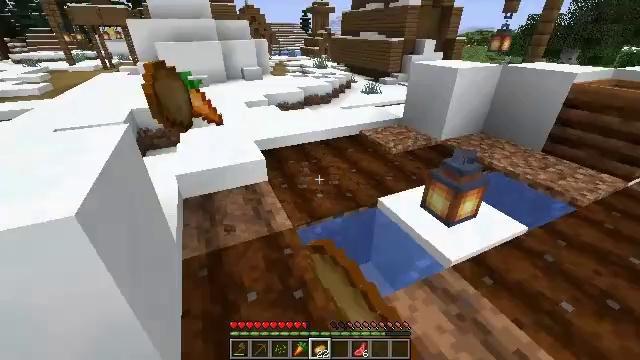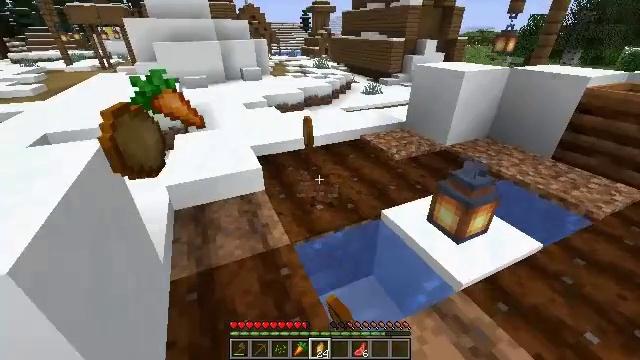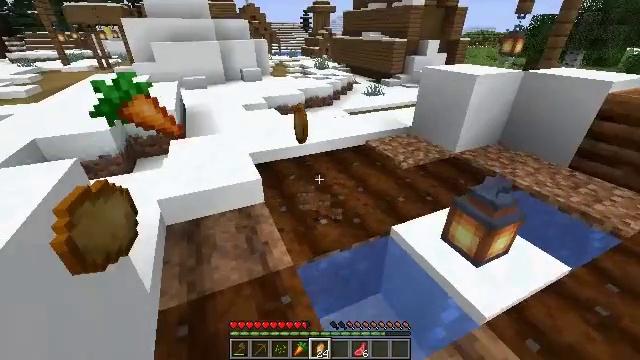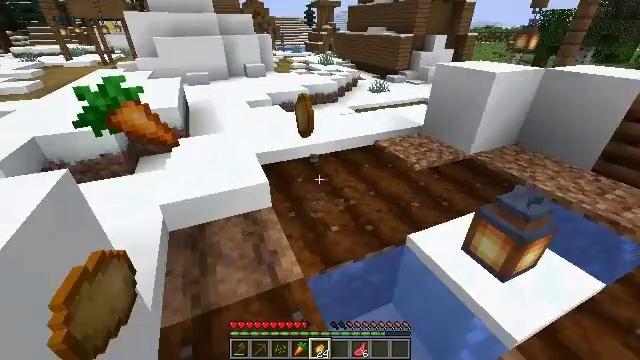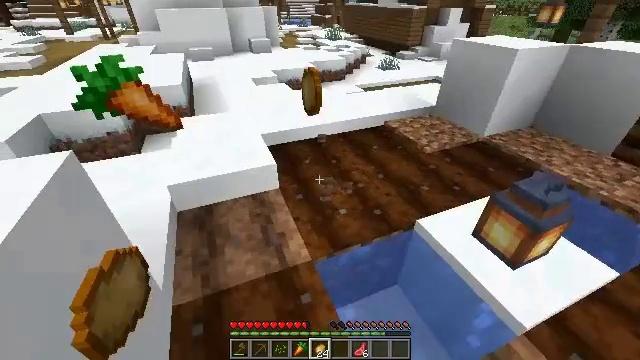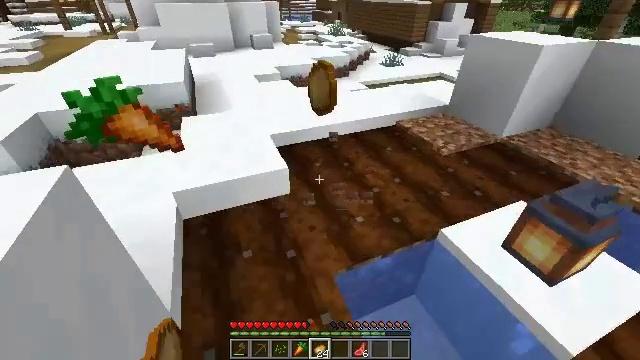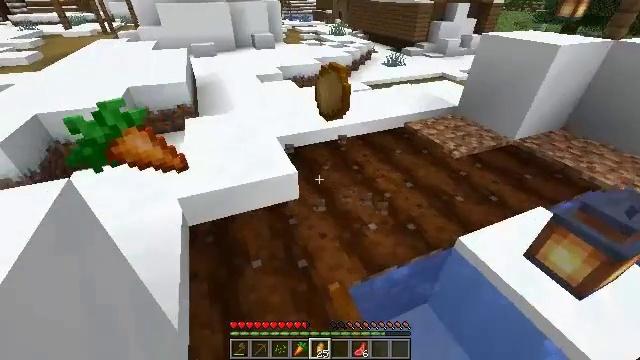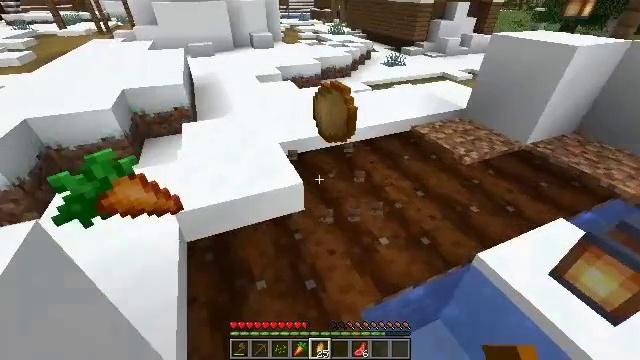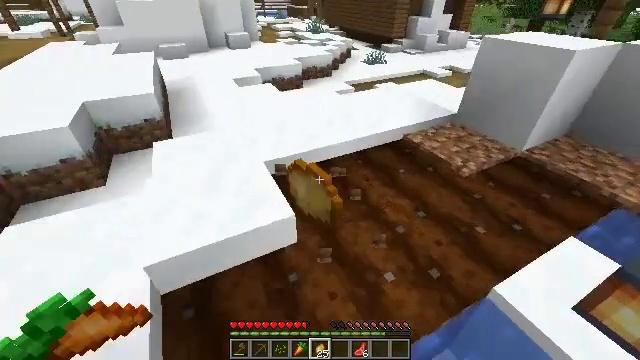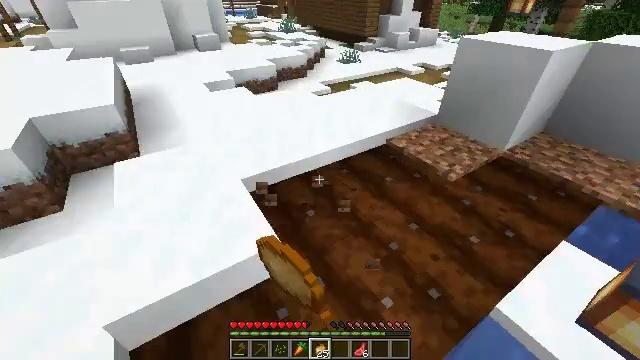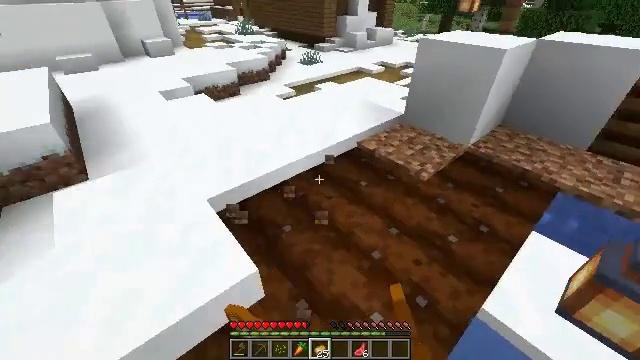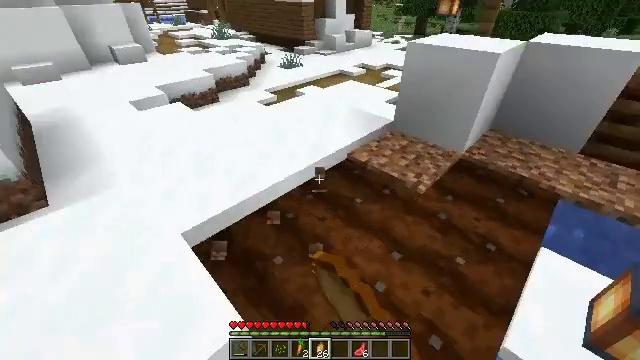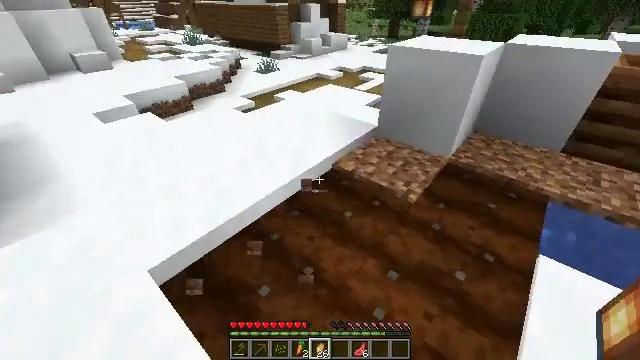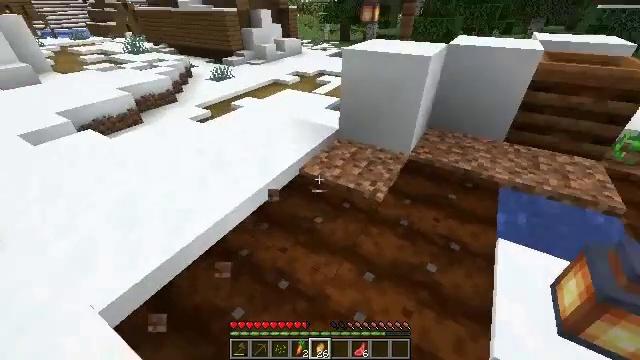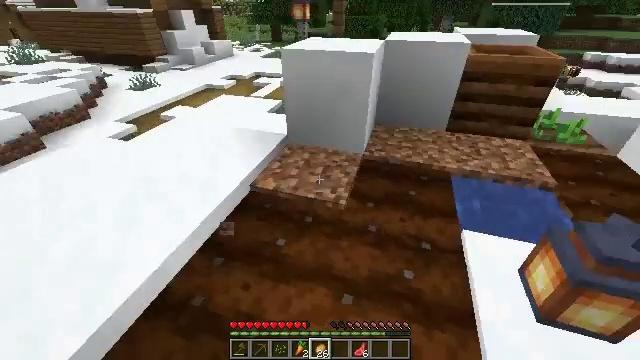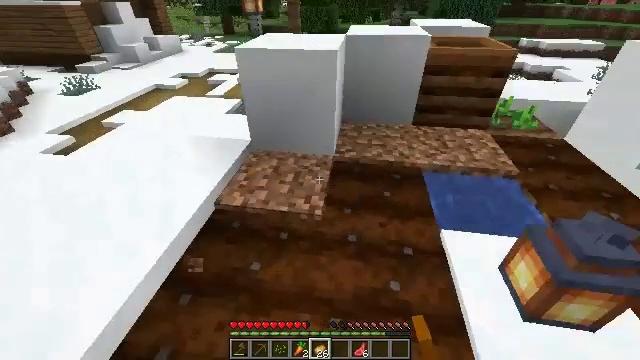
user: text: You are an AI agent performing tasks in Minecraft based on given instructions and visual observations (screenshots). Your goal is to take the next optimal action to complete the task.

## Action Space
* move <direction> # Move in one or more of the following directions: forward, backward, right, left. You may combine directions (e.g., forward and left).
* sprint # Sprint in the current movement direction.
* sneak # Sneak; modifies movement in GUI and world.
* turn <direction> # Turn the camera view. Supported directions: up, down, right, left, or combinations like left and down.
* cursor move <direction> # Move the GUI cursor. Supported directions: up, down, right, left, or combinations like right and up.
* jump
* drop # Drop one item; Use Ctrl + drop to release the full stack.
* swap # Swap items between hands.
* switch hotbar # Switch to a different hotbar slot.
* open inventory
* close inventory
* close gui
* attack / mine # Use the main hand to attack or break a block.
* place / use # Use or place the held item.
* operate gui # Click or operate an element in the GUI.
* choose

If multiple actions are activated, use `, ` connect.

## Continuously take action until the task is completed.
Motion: motion action
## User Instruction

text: Remove a carrot from the inventory.
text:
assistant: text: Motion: move forward, attack / mine
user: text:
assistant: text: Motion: move forward and move left, attack / mine
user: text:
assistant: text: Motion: move forward and move left, attack / mine
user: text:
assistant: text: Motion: move forward and move left, turn left and down, attack / mine
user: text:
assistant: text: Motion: move forward and move left, attack / mine
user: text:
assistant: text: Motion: move forward, attack / mine
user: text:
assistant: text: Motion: move forward, attack / mine
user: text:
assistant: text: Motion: move forward, turn right, attack / mine
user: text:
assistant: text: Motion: move forward, turn right, attack / mine
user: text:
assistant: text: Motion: move forward, turn right, attack / mine
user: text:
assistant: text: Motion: move forward, turn right
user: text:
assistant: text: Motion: move forward, turn right
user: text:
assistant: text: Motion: move forward, turn right
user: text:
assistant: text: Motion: move forward, turn right
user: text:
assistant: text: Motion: move forward, turn right and down
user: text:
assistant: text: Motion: move forward, turn right and down
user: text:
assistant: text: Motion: move forward
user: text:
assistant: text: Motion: move forward
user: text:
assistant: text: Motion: move forward
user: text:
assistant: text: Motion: move forward, sprint
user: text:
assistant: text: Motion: move forward, sprint
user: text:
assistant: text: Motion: move forward, sprint, turn right
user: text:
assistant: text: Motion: move forward, sprint, turn right and up
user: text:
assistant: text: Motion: move forward, sprint, turn right and up
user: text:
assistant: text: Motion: move forward, sprint, turn right and up
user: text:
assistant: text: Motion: move forward, sprint, turn right and up
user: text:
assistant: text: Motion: move forward, sprint, turn right
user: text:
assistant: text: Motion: move forward, sprint
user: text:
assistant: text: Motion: move forward, sprint
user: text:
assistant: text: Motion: move forward, sprint